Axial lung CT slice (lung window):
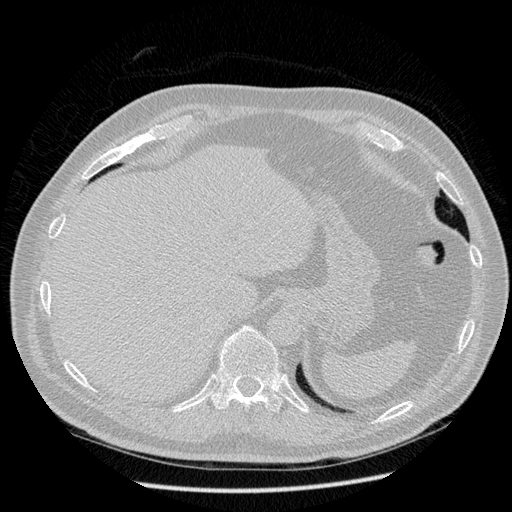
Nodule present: no